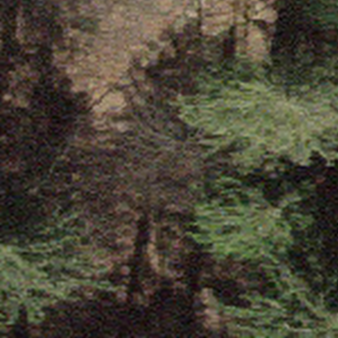
Label: other